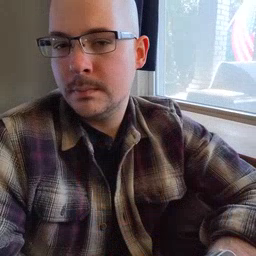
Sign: see